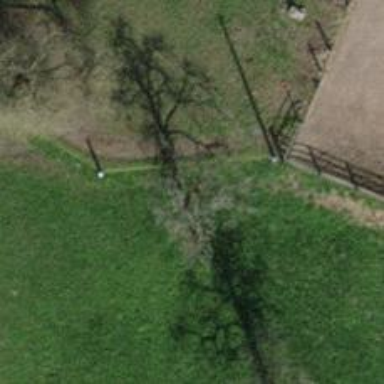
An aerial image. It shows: Fence.